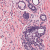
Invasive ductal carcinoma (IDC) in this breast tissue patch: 1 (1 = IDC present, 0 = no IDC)